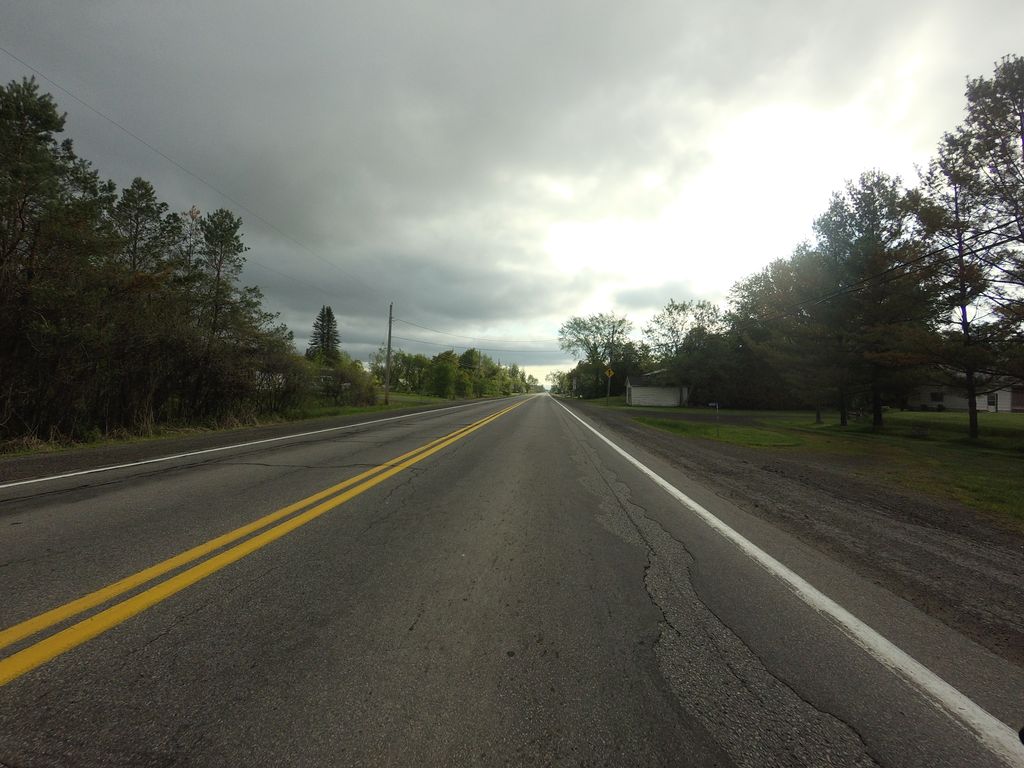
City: ottawa-gatineau